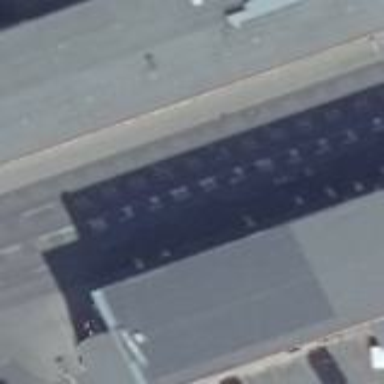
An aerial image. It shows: Building with flat roof made of silver tar paper.